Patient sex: M
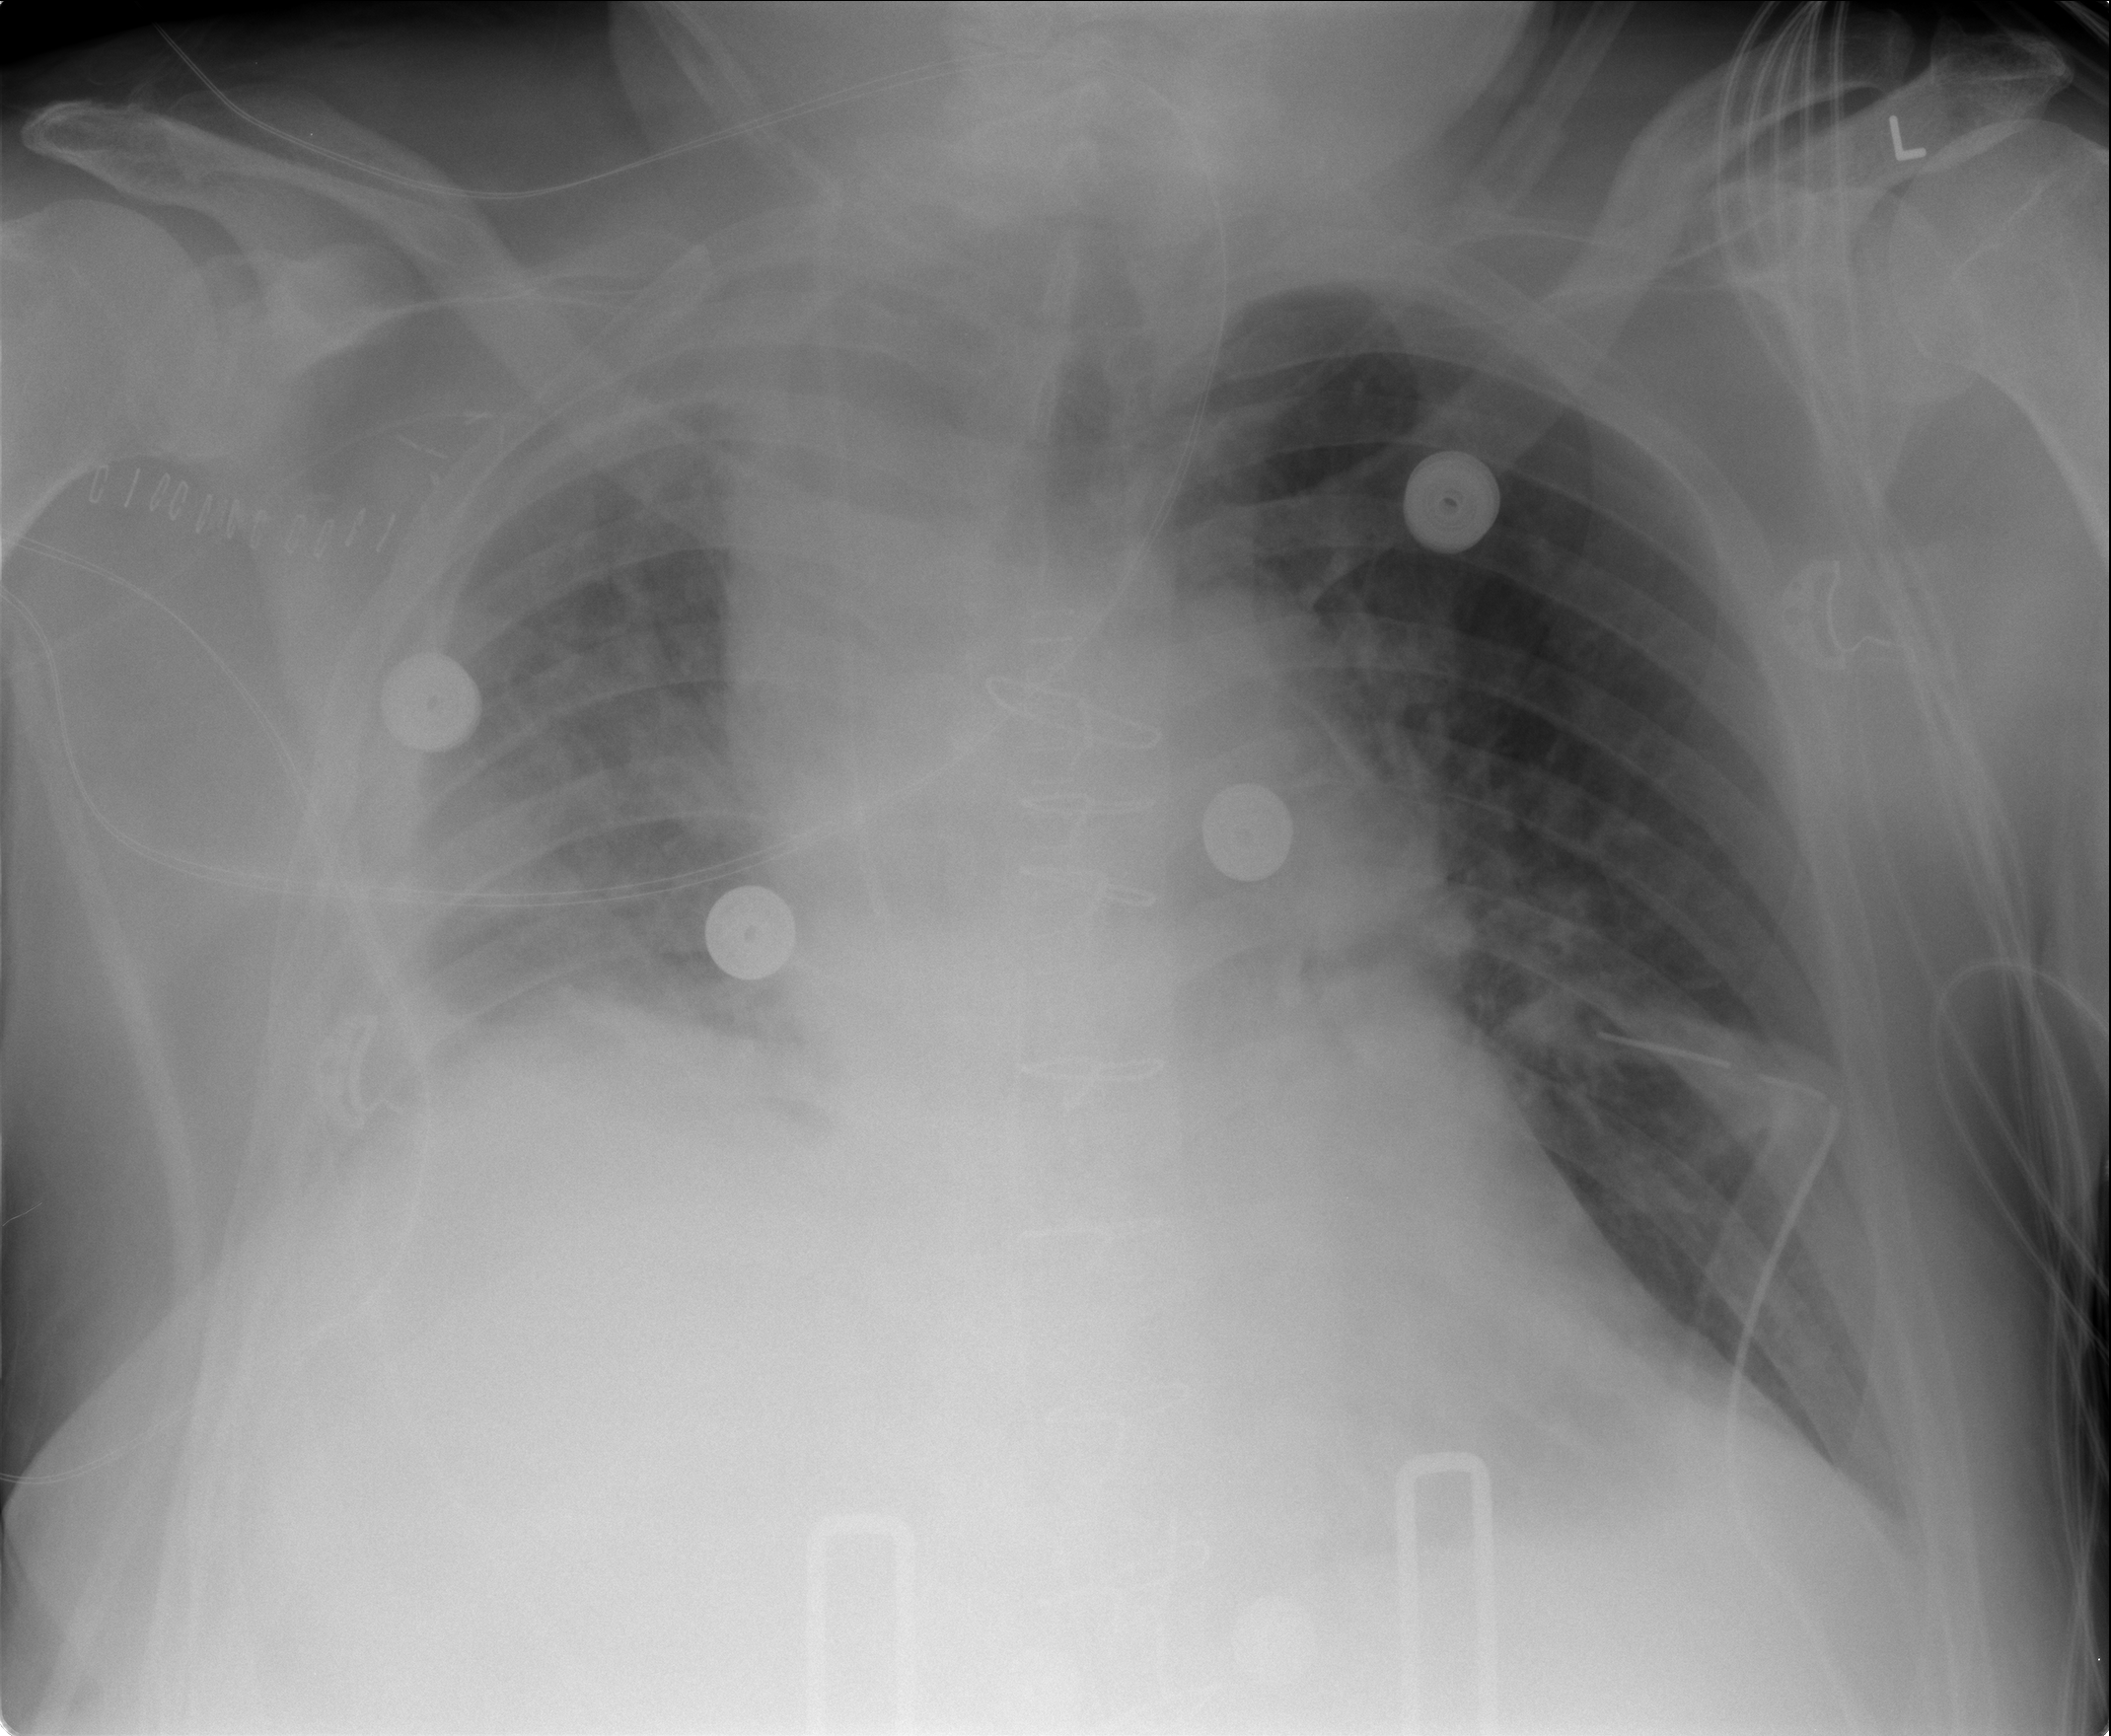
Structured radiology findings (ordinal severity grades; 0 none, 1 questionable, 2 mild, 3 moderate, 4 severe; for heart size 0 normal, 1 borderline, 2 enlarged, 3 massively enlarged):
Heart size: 2
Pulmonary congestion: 2
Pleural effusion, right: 2
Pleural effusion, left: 2
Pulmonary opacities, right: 2
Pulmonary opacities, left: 0
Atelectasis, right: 3
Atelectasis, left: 2